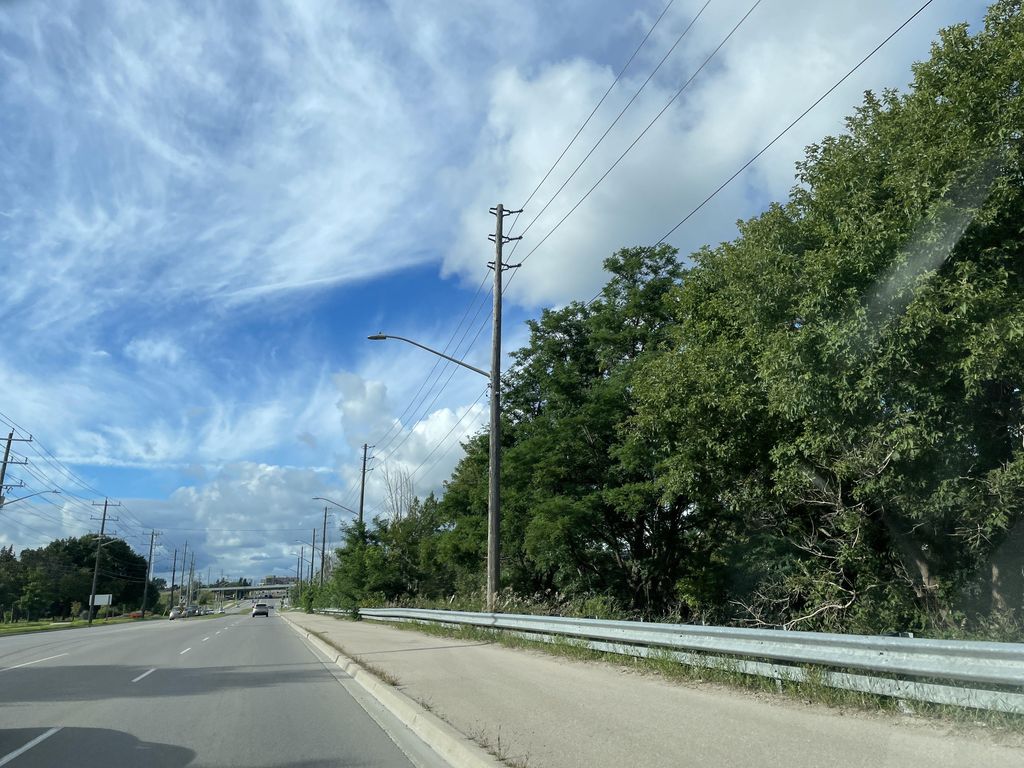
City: kitchener-waterloo